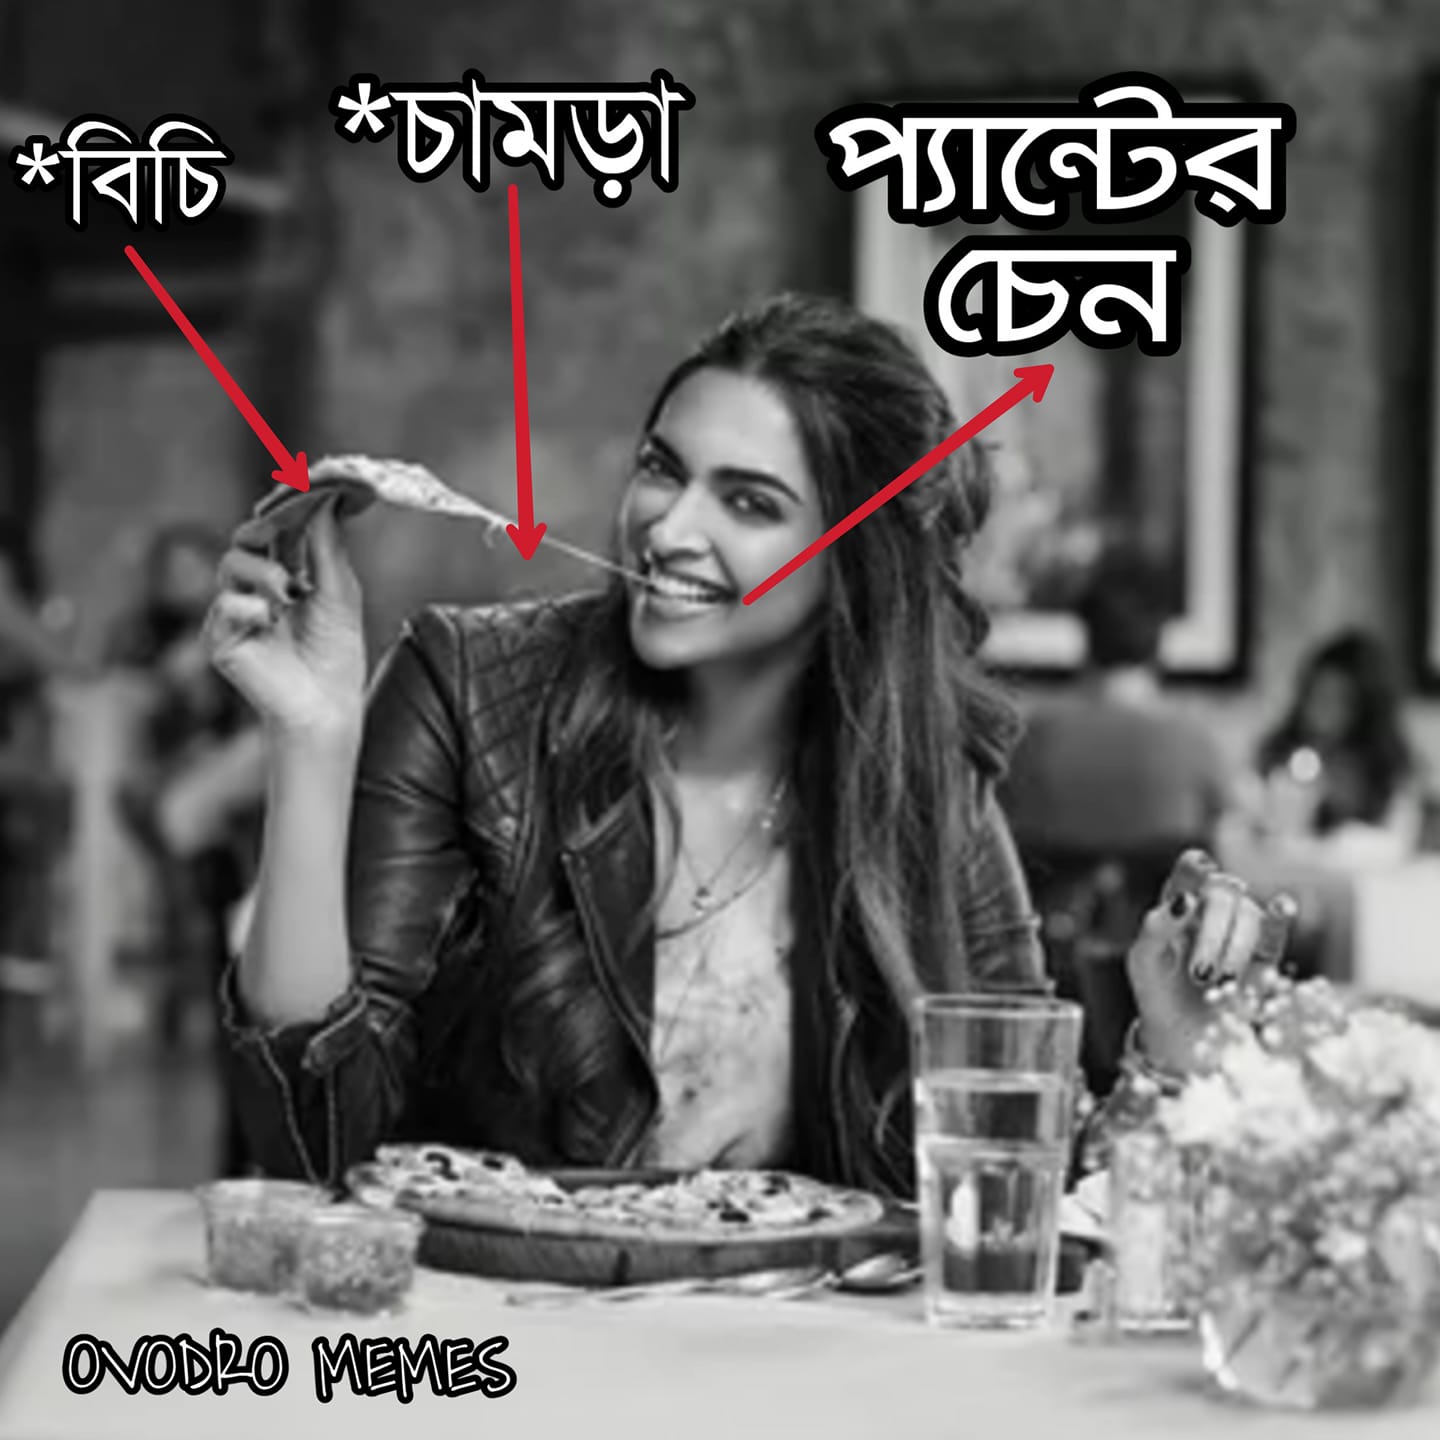
Caption: *বিচি    *চামড়া    প্যান্টের চেন
Label: hate